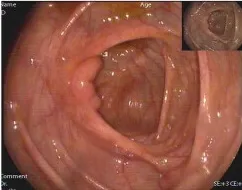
Representative images of colonoscopy indicating scattered punctate erosion of the terminal ileum. Ileocecal region.
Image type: endoscopy (gi_endoscopy)